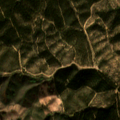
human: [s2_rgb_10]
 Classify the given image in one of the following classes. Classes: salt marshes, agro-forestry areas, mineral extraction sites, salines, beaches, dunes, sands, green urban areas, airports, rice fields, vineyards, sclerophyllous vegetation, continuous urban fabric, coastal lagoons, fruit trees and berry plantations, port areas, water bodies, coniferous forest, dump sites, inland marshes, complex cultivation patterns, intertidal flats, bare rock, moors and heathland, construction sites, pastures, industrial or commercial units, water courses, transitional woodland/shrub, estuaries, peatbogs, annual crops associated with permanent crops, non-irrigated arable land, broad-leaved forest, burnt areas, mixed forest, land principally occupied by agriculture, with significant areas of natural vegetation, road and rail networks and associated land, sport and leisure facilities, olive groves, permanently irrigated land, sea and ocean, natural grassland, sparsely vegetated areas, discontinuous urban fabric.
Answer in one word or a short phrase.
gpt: land principally occupied by agriculture, with significant areas of natural vegetation, broad-leaved forest, transitional woodland/shrub